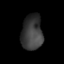
Tissue: lung
Cell type: Epithelial cells
Senescence score: 0.2123
Nuclear area (px): 730
Mean DAPI intensity: 58.622